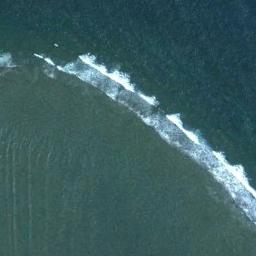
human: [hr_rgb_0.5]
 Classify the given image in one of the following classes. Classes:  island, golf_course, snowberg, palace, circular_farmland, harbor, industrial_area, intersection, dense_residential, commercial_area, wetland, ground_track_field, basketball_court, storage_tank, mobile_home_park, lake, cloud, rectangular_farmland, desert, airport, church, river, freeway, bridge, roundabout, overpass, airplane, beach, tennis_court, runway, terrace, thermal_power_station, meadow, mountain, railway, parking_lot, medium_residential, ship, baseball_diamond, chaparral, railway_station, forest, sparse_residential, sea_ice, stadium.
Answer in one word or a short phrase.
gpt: beach